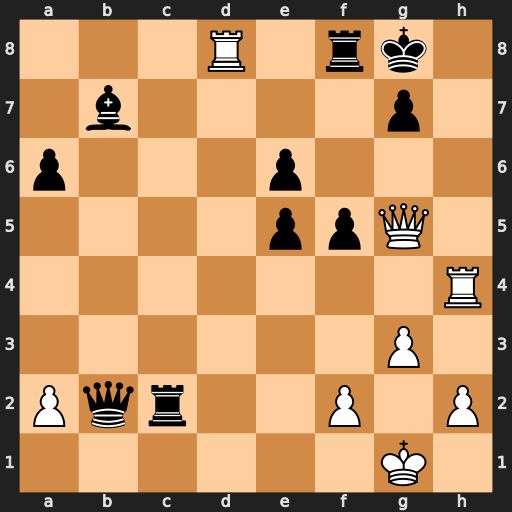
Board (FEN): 3R1rk1/1b4p1/p3p3/4ppQ1/7R/6P1/Pqr2P1P/6K1
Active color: w
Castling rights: -
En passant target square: -
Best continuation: Rh8+ Kxh8 Rxf8+ Kh7 Qh5#